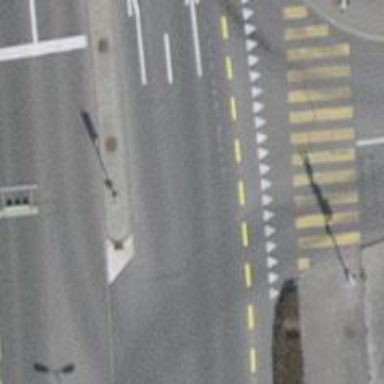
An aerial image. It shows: Primary road with asphalt surface and designated cycle lane.